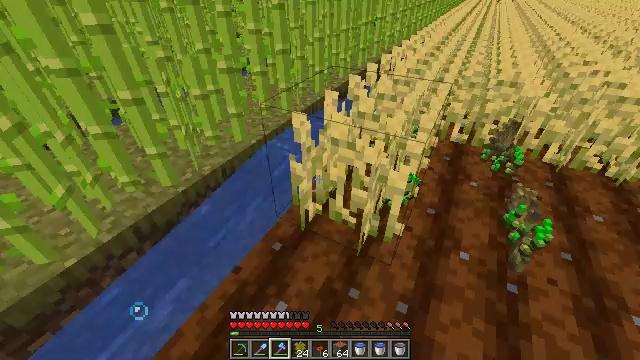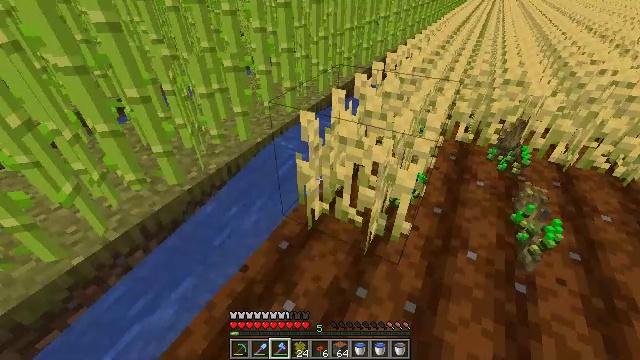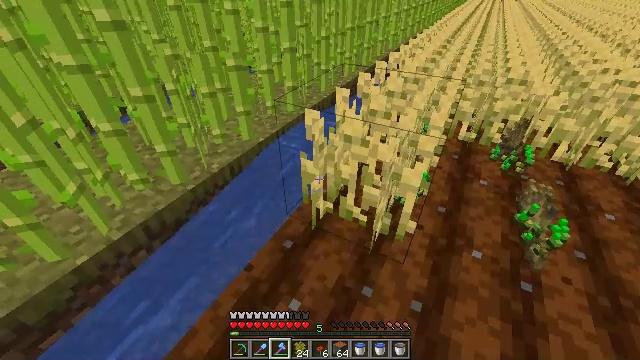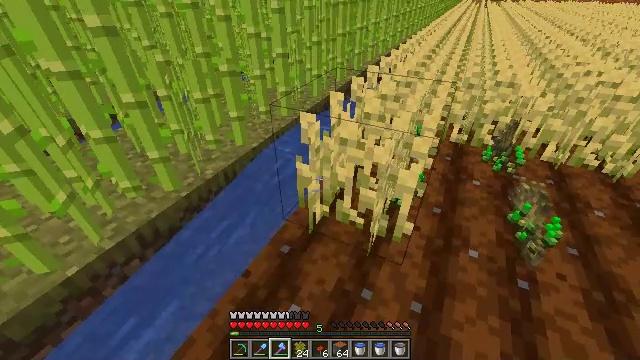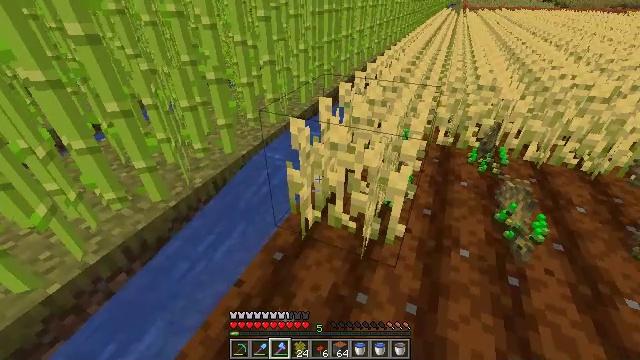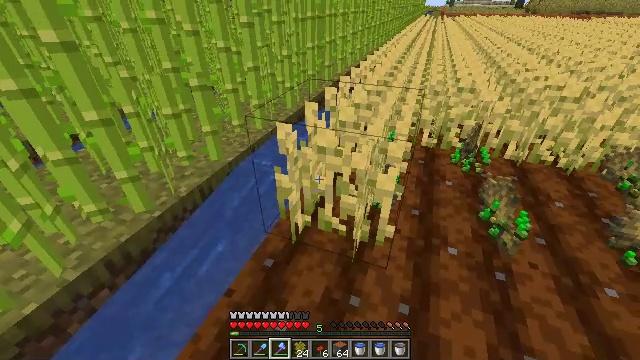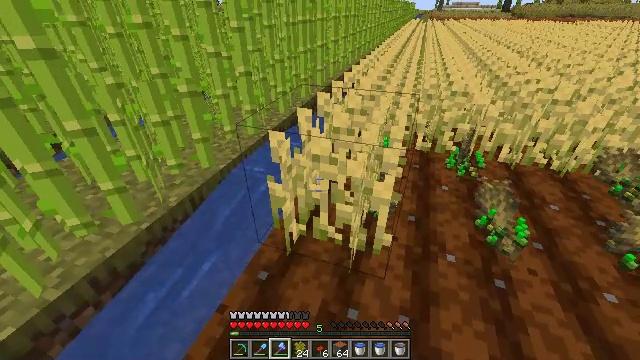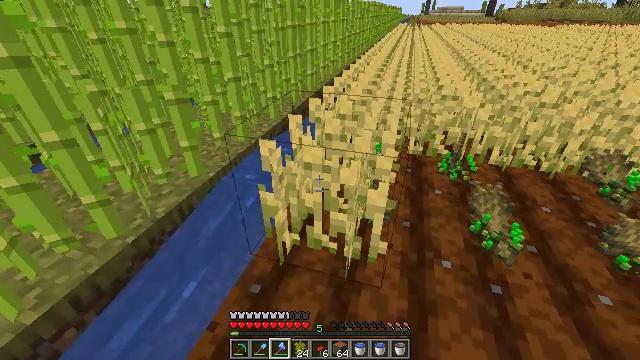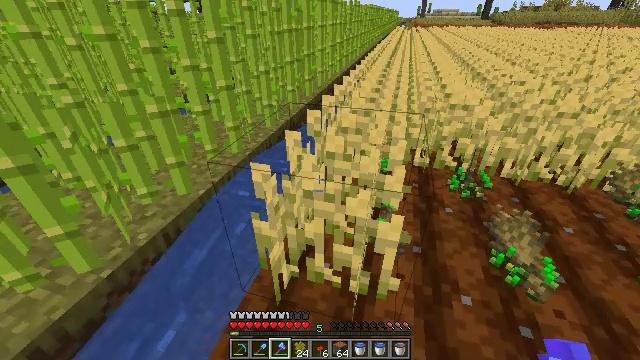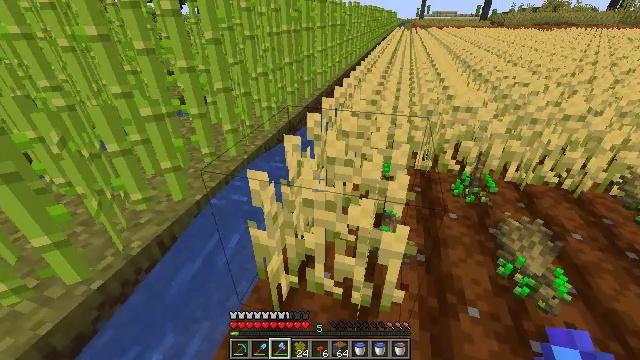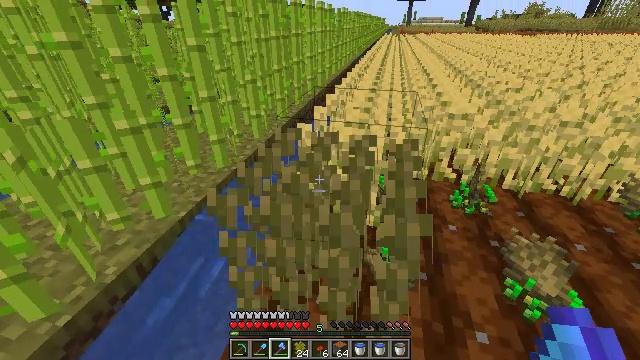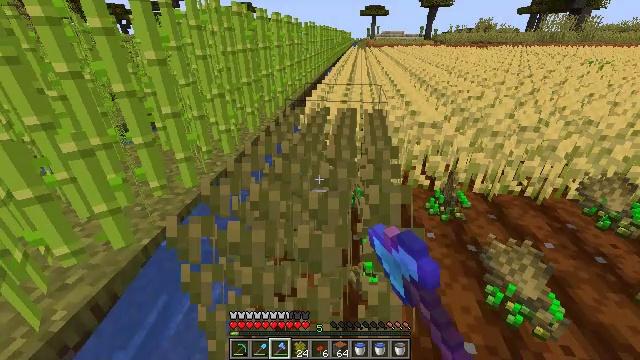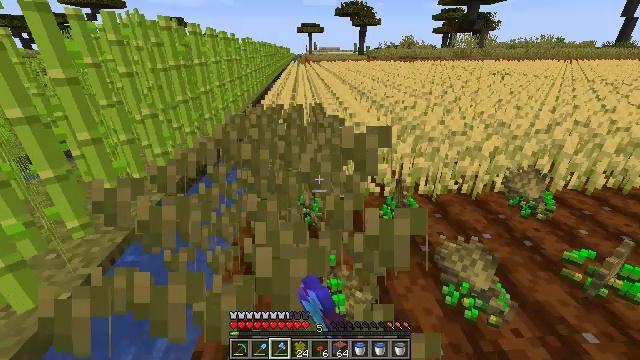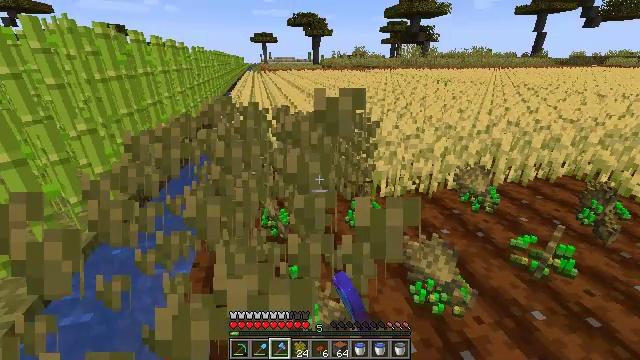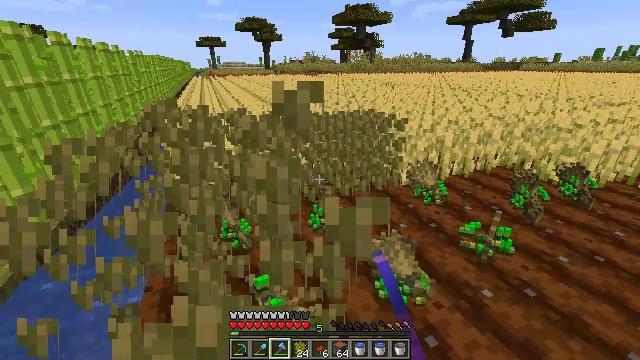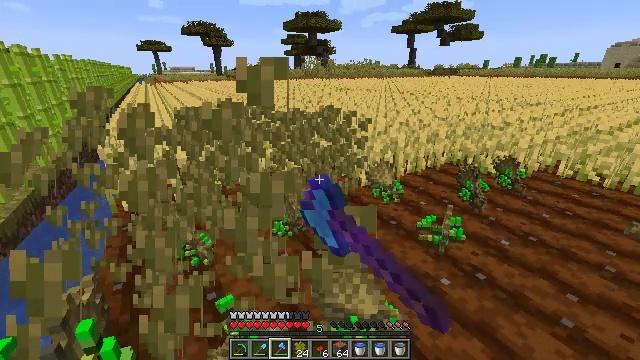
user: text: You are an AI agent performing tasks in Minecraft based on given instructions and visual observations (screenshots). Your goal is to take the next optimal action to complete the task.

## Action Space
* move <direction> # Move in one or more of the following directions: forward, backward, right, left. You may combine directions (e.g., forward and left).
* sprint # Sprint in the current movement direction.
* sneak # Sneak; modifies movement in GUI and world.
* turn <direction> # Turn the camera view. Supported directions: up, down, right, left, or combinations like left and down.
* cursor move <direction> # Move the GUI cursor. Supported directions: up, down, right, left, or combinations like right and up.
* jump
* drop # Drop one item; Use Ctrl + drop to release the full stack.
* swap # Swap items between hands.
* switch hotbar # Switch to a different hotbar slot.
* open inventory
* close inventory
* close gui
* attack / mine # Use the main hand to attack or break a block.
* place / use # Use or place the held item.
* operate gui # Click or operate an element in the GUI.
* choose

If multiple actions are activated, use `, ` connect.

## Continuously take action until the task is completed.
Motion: motion action
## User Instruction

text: Break the mature wheat plants.
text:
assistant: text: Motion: no_op
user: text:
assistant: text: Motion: no_op
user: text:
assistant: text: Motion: turn right and up
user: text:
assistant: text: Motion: turn right and up
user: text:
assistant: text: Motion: turn right and up
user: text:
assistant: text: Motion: move forward, turn right
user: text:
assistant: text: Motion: move forward, turn right
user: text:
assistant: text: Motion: move forward
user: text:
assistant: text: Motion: move forward
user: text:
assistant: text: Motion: turn right and up, attack / mine
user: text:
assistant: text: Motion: turn right and up, attack / mine
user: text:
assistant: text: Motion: turn right and up, attack / mine
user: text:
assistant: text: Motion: turn right and up, attack / mine
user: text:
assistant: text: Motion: turn right, attack / mine
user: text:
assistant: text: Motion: turn right and up, attack / mine
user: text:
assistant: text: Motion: turn right and up, attack / mine
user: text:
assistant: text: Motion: turn right, attack / mine
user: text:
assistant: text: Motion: move left, turn right, attack / mine
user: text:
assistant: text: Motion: move left, turn right, attack / mine
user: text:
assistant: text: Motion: move forward and move left, turn right, attack / mine
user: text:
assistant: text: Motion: move forward and move left, turn right, attack / mine
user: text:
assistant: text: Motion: move forward and move left, turn right, attack / mine
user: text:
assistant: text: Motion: move forward and move left, turn right, attack / mine
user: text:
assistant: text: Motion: move left, turn right and up, attack / mine
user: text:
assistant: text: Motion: move left, turn right, attack / mine
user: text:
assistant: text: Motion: attack / mine
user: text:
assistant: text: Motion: attack / mine
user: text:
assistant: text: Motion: turn left, attack / mine
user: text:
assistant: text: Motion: turn left, attack / mine
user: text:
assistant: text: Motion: move left, turn left and down, attack / mine